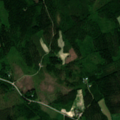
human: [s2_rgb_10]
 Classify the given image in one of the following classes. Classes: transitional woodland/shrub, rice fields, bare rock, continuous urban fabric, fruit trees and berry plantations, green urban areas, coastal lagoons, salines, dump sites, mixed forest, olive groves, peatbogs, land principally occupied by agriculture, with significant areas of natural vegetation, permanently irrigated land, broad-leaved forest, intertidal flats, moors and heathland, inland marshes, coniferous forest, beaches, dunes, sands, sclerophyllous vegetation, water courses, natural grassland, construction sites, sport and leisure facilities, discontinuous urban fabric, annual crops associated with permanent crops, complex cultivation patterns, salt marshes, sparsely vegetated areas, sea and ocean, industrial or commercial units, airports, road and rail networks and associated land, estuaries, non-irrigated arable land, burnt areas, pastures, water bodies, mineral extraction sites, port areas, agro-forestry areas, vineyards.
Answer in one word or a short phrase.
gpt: land principally occupied by agriculture, with significant areas of natural vegetation, broad-leaved forest, mixed forest, transitional woodland/shrub